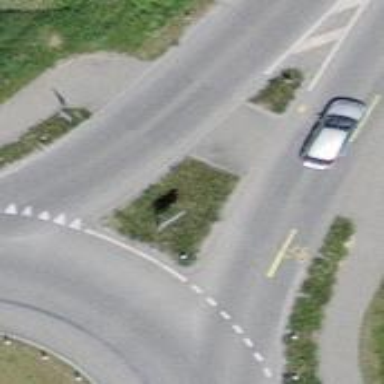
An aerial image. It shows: Primary highway with designated cycle lane.